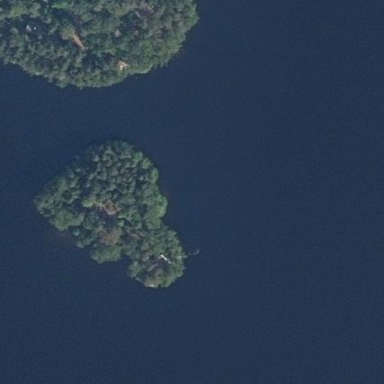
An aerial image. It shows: Image showing island.